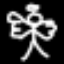
Label: angel